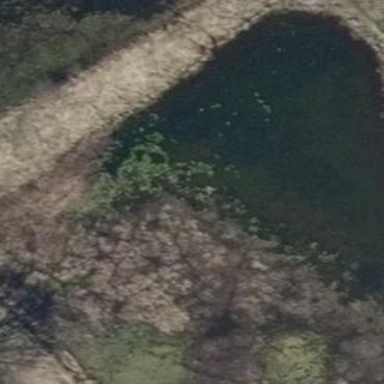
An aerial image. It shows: Peaceful pond surrounded by nature.